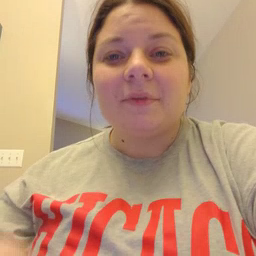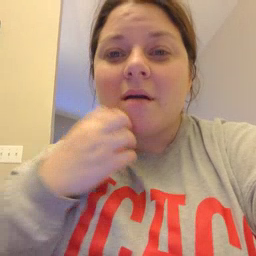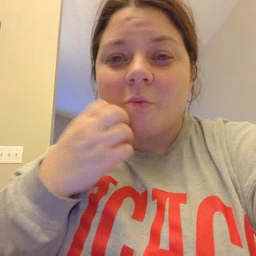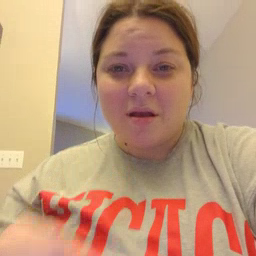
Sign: underwear